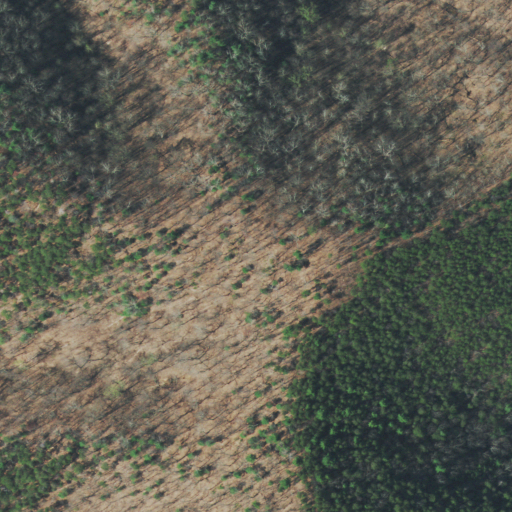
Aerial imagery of mountain in Tennessee named Chestnut Mountain containing mixed forest, deciduous forest, and evergreen forest